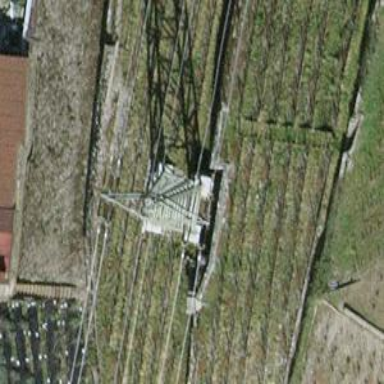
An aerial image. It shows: Lattice structure tower used for power distribution.